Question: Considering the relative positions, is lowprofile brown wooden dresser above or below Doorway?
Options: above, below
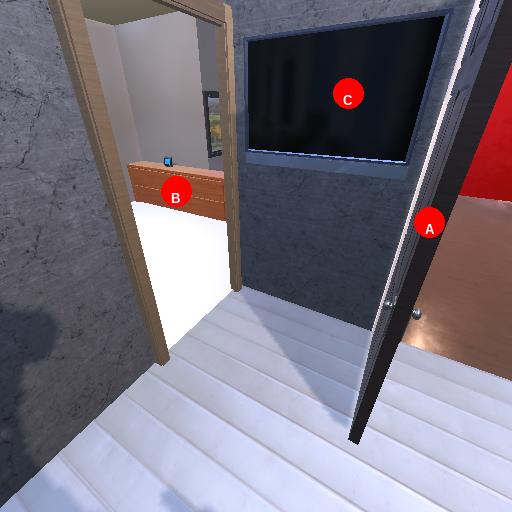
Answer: above